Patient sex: M
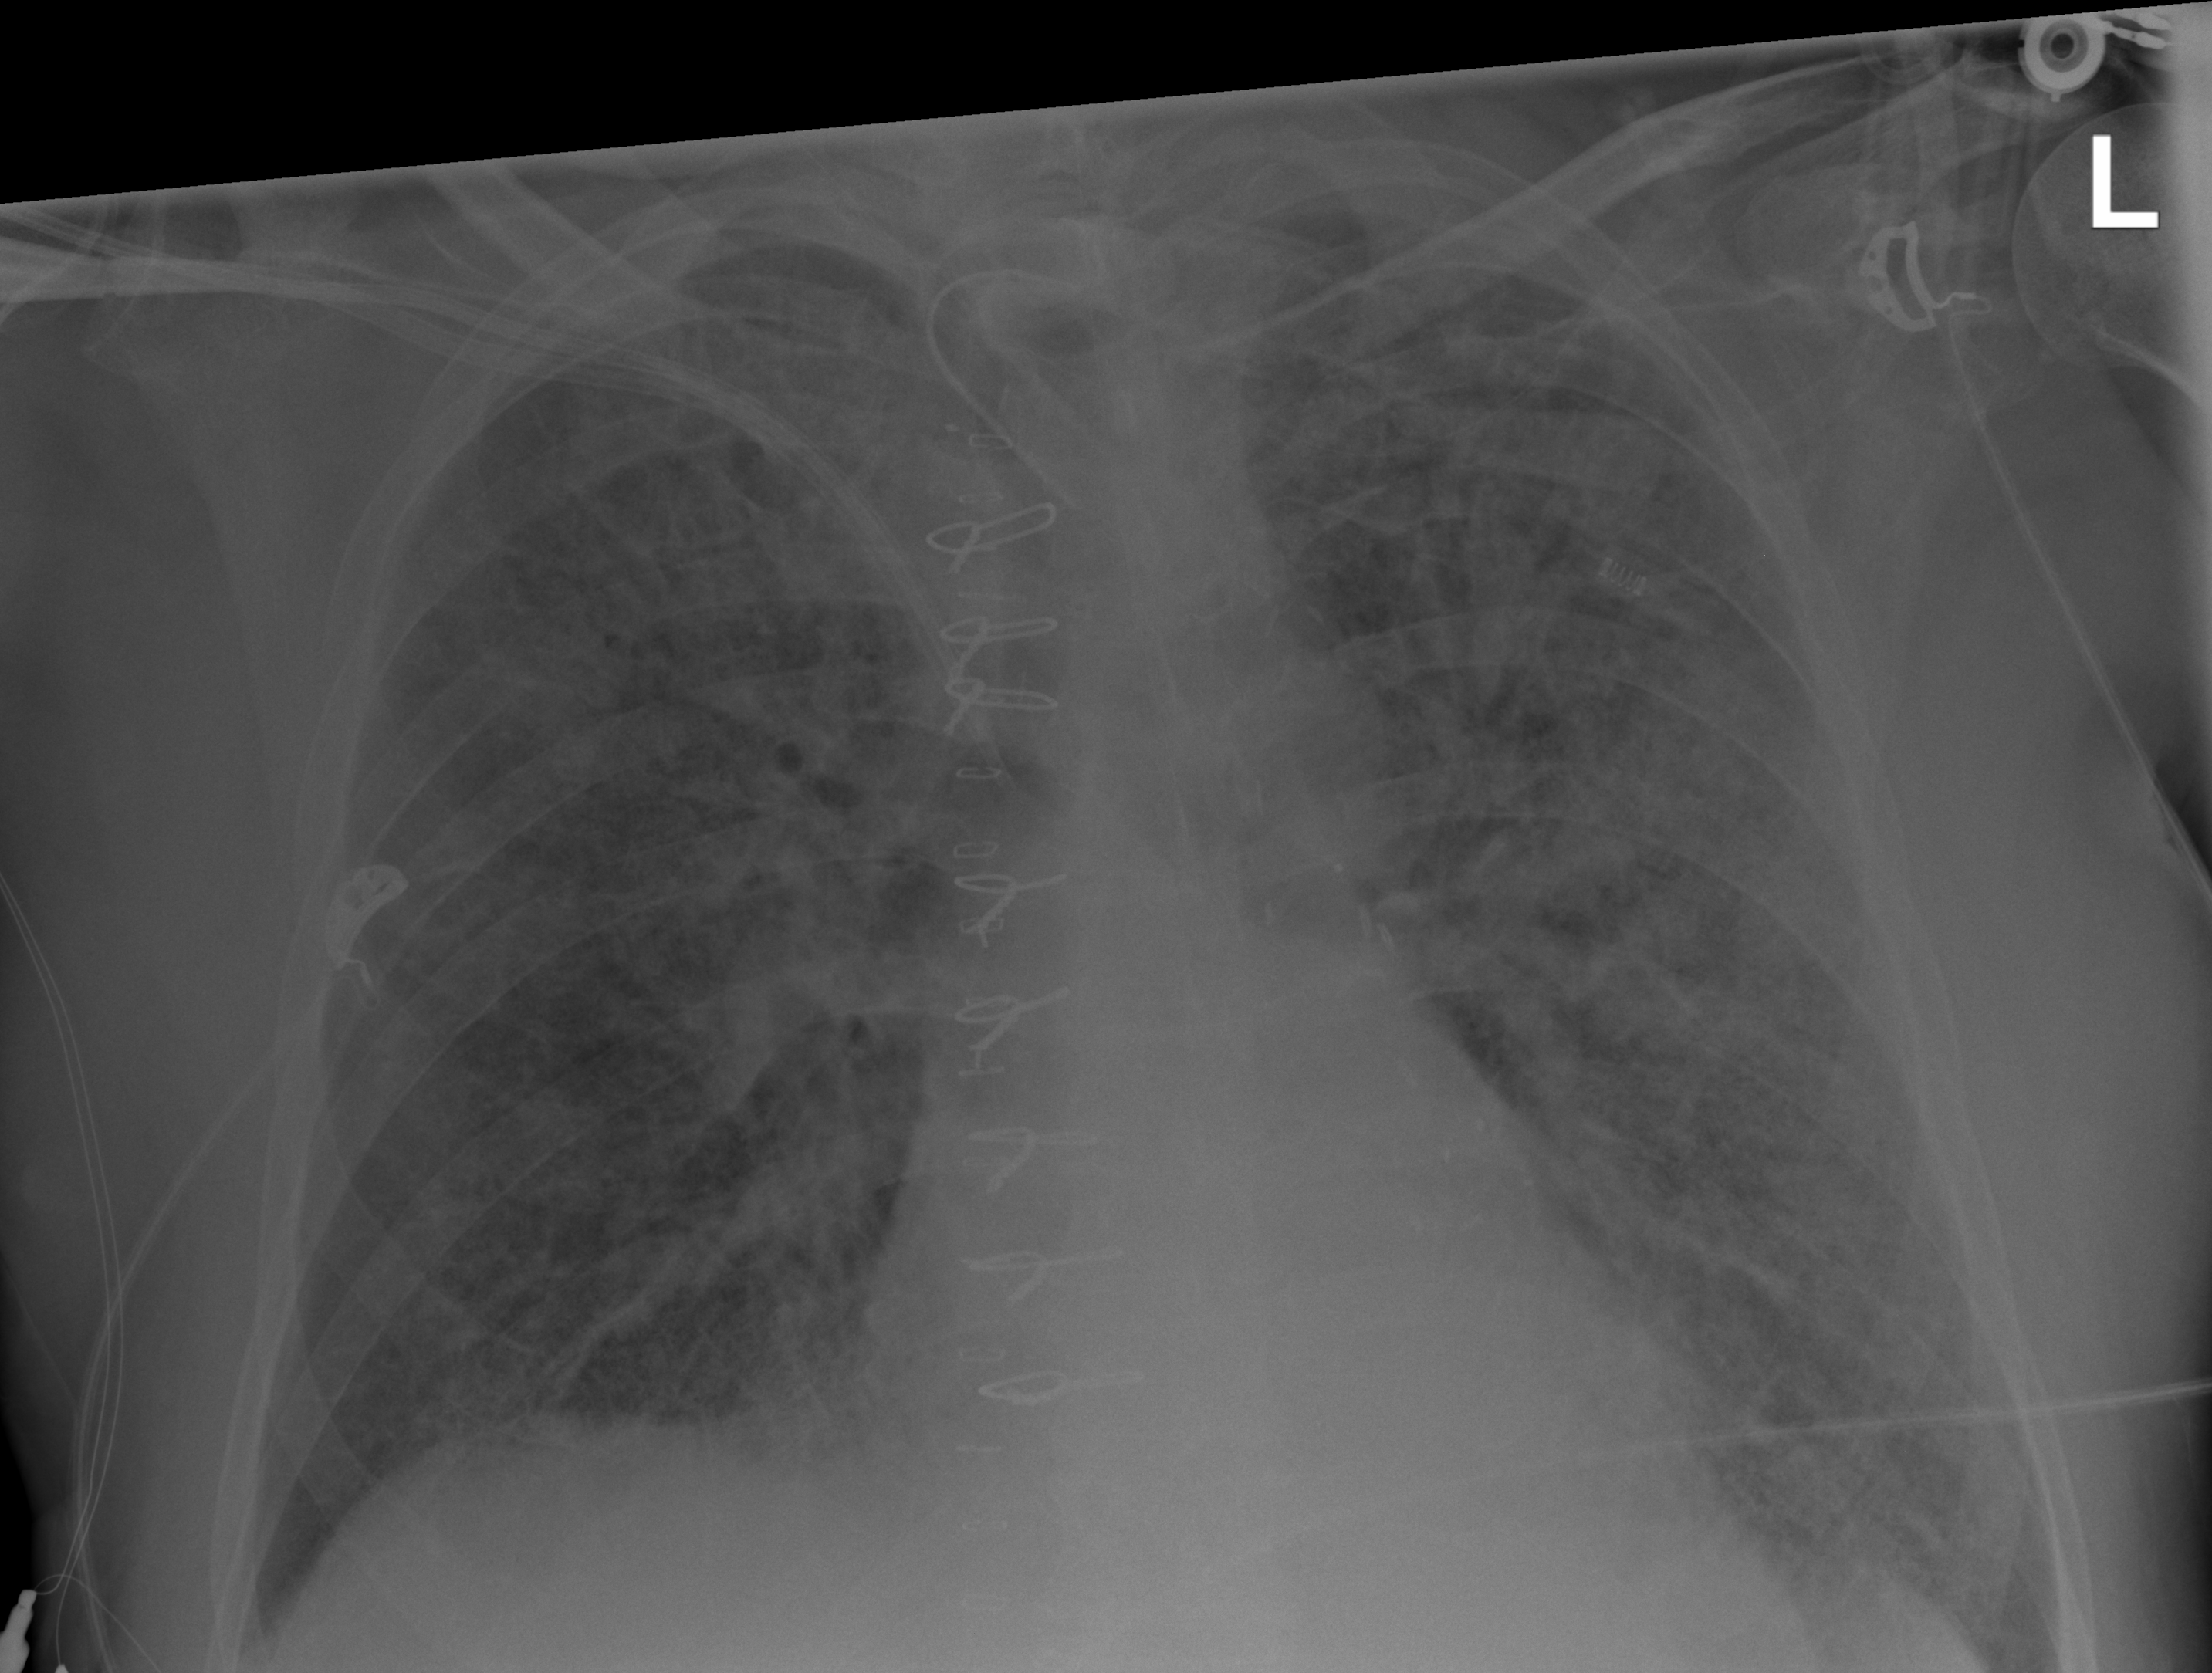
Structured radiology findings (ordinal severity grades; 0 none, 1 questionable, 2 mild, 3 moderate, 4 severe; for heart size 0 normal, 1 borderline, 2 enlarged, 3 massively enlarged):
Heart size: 1
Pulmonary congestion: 2
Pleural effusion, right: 0
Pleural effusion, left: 0
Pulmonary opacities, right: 3
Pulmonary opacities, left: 3
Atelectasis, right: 3
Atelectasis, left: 3